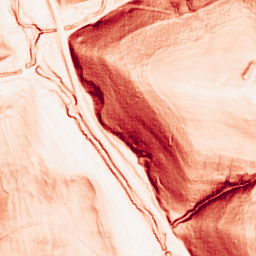
Category: morphological
Decomposition family: morphological_square
Decomposition parameters: operation: gradient
size: 3
Upsampling method: sinc_hamming
Upsampling parameters: scale: 4
kernel_size: 8
Upsampling scale: 4